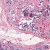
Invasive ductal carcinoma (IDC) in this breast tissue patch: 0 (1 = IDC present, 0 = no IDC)